Question: I need to generate rows based on the quantity value.
The barcode column will have value separate by semicolon ";"
I want to turn each separated value into individual column.
If the barcode value is less than the quantity, other rows of barcode column will be null. The barcode value will not be more than the quantity.
'''
| Name | Quantity | Barcode
+--------------+-------------+-----------------------------
| Apple | 5 | barcode1;barcode2;barcode3
'''
Expected Output:
'''
| Name | Barcode
+--------------+----------
| Apple | barcode1
| Apple | barcode2
| Apple | barcode3
| Apple |
| Apple |
'''

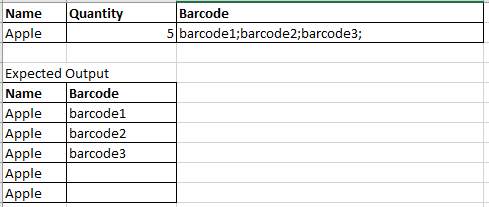
Answer: If you have more than one source row to split at once, a connect-by approach needs conditions to prevent cross matches; so you can do:
'''
select name, regexp_substr(barcode, '(.*?)(;|$)', 1, level, null, 1)
from your_table
connect by name = prior name
and prior sys_guid() is not null
and level <= quantity;
'''
As you are on 11g, and assuming that is 11gR2, You could also use a recursive CTE:
'''
with rcte (name, pos, barcode, quantity, all_barcodes) as (
select name, 1, regexp_substr(barcode, '(.*?)(;|$)', 1, 1, null, 1), quantity, barcode
from your_table
union all
select name, pos + 1, regexp_substr(all_barcodes, '(.*?)(;|$)', 1, pos + 1, null, 1), quantity, all_barcodes
from rcte
where pos < quantity
)
select name, barcode
from rcte
order by name, pos;
'''
<URL>